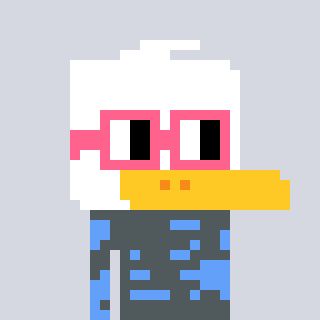
a pixel art character with square pink glasses, a duck-shaped head and a blue-colored body on a cool background